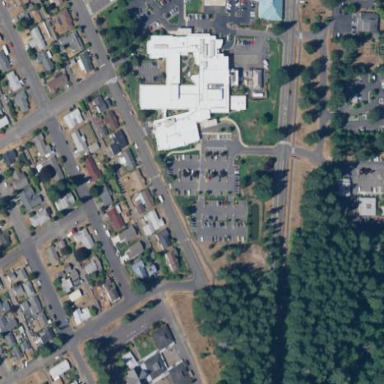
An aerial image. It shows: Healthcare facility identified as hospital.